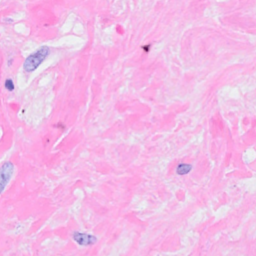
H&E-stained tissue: Breast